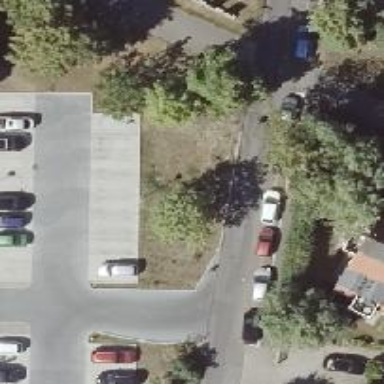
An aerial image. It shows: Residential road with asphalt surface. There is half on-kerb parking lane on the right side.